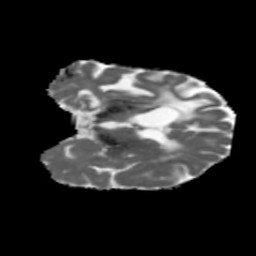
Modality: MD
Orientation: coronal
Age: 46
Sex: male
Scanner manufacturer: siemens
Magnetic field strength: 3 T
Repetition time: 5.47 s
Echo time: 0.0854 s